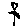
Label: flower